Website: home-depot
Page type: review-order
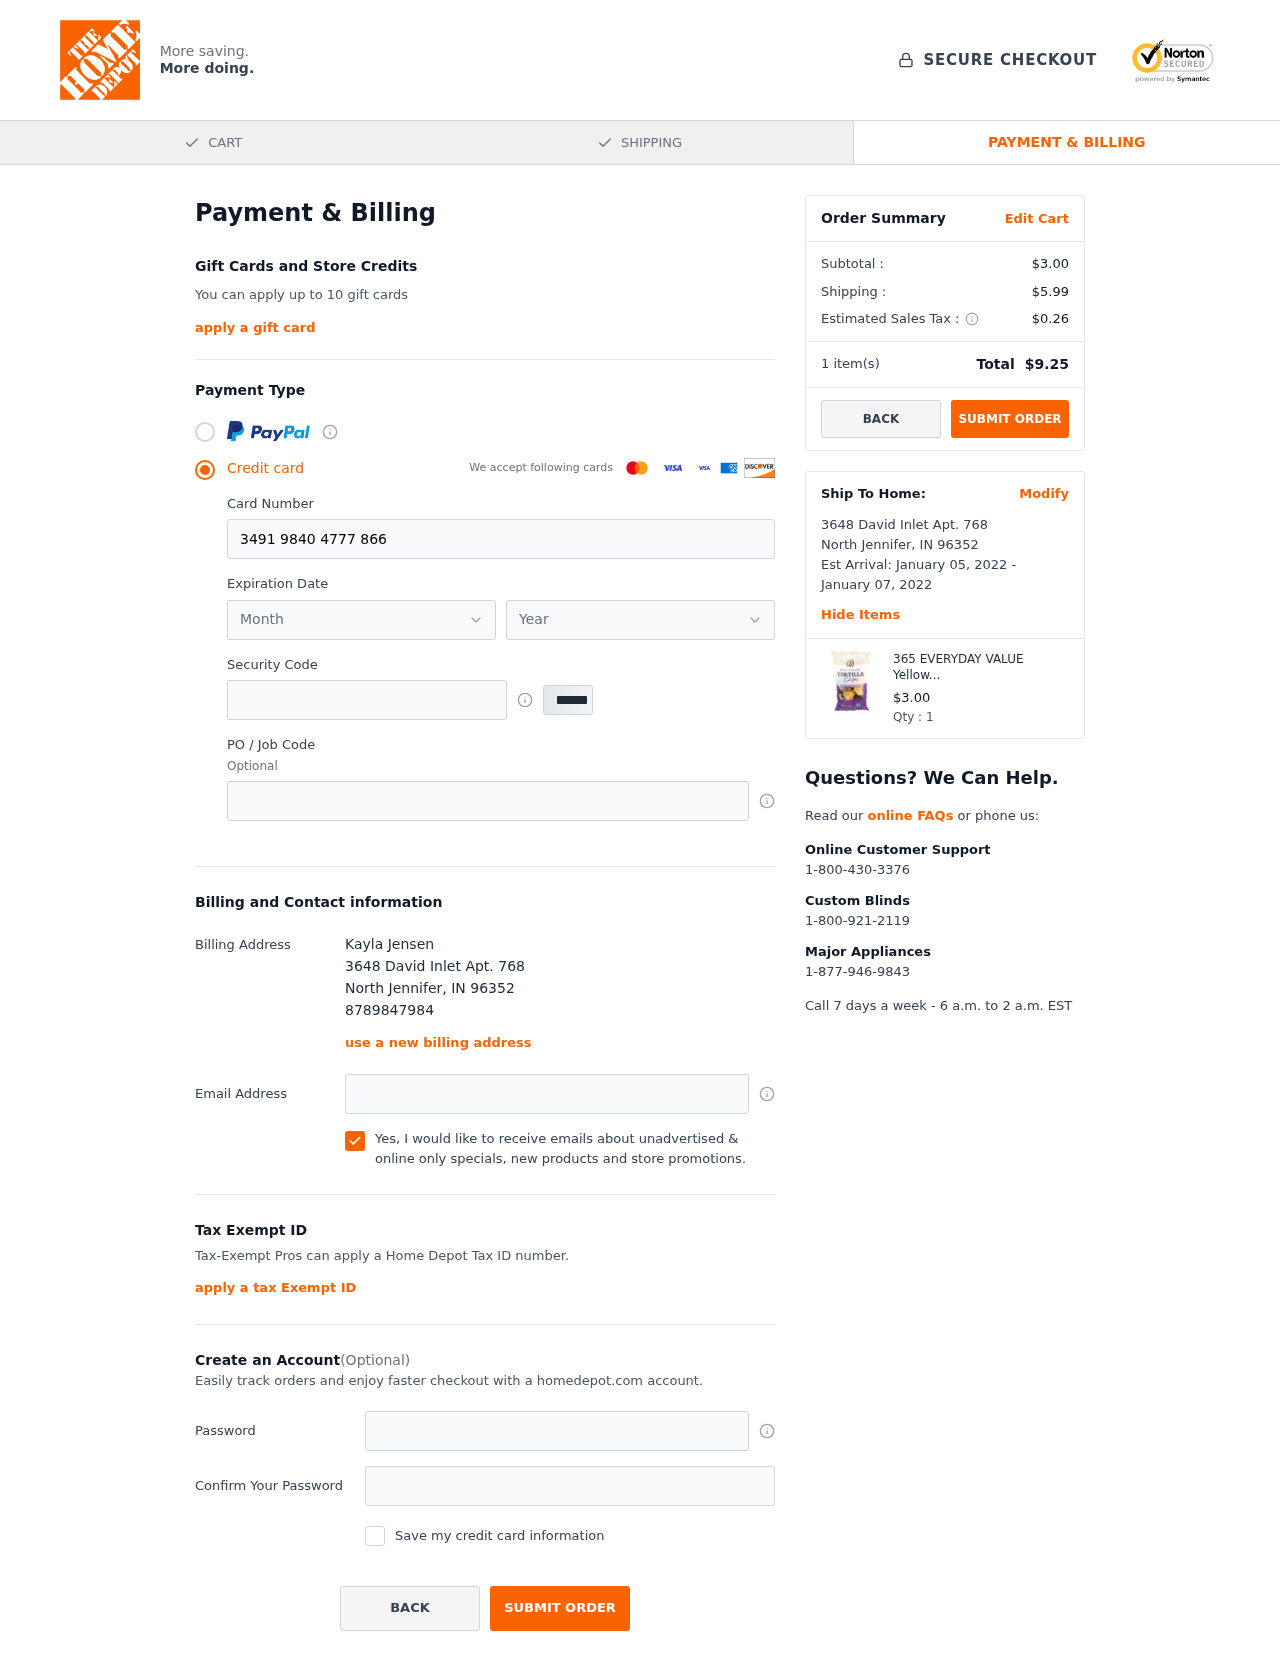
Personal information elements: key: PII_CARD_EXPIRY_MONTH
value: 04
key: PII_CARD_EXPIRY_YEAR
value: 28
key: PII_CITY
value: North Jennifer
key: PII_FULLNAME
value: Kayla Jensen
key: PII_PHONE
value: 8789847984
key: PII_POSTCODE
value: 96352
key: PII_STATE_ABBR
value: IN
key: PII_STREET
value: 3648 David Inlet Apt. 768
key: PII_CARD_NUMBER
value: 3491 9840 4777 866
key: PII_CARD_CVV
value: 3075
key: PII_JOB_CODE
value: WO-474134
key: PII_EMAIL
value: kayla.jensen@gmail.com
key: PII_STREET2
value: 3648 David Inlet Apt. 768
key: PII_POSTCODE2
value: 96352
Product elements: key: PRODUCT1_NAME
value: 365 EVERYDAY VALUE Yellow And Blue Corn Tortilla Chips, 16 OZ
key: PRODUCT1_PRICE
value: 3
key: PRODUCT1_QUANTITY
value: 1
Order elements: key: ORDER_SUBTOTAL
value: $3.00
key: ORDER_SHIPPING_COST
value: $5.99
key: ORDER_TAX
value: $0.26
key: ORDER_NUM_ITEMS
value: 1
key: ORDER_TOTAL
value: $9.25
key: ORDER_SHIPPING_DATE
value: January 05, 2022
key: ORDER_DELIVERY_DATE
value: January 07, 2022